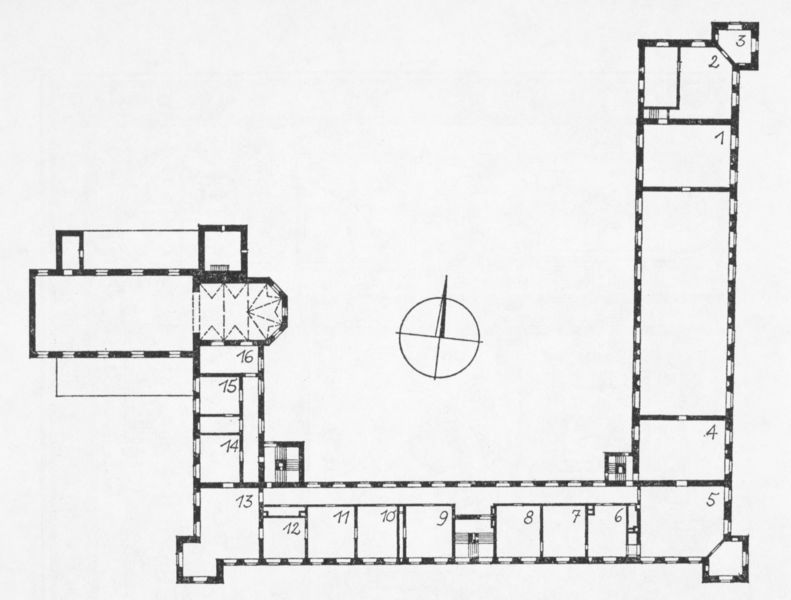
Titel: Schloss Kirchheim
Künstler: Jakob Eschay
Standort: Kirchheim (EU - D - BW)
Schlagwörter: flügel, fenster, raum, tür, zeichnung, zimmer, architektur, norden, turm, türen, hof, treppe, architecture, white, black, room, print, floor, erker, innenhof, ecken, schloß, apsis, building, kapelle, view, paper, nummerierung, nummern, outline, grundriss, design, plan, spitzdach, plans, säle, map, floorplan, windrose, top, kompass, south, structure, north, compass, one, numbers, blueprint, rooms, 5, straight, 2, layout, 3, 4, hallways, entrances, exits, scamatics